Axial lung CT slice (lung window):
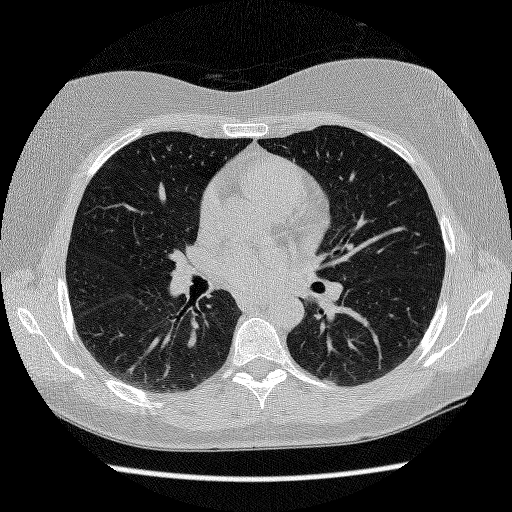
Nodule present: no